Question: The picture describes a maze problem, where green is the starting position and red is the end point. Find the length of the shortest path.
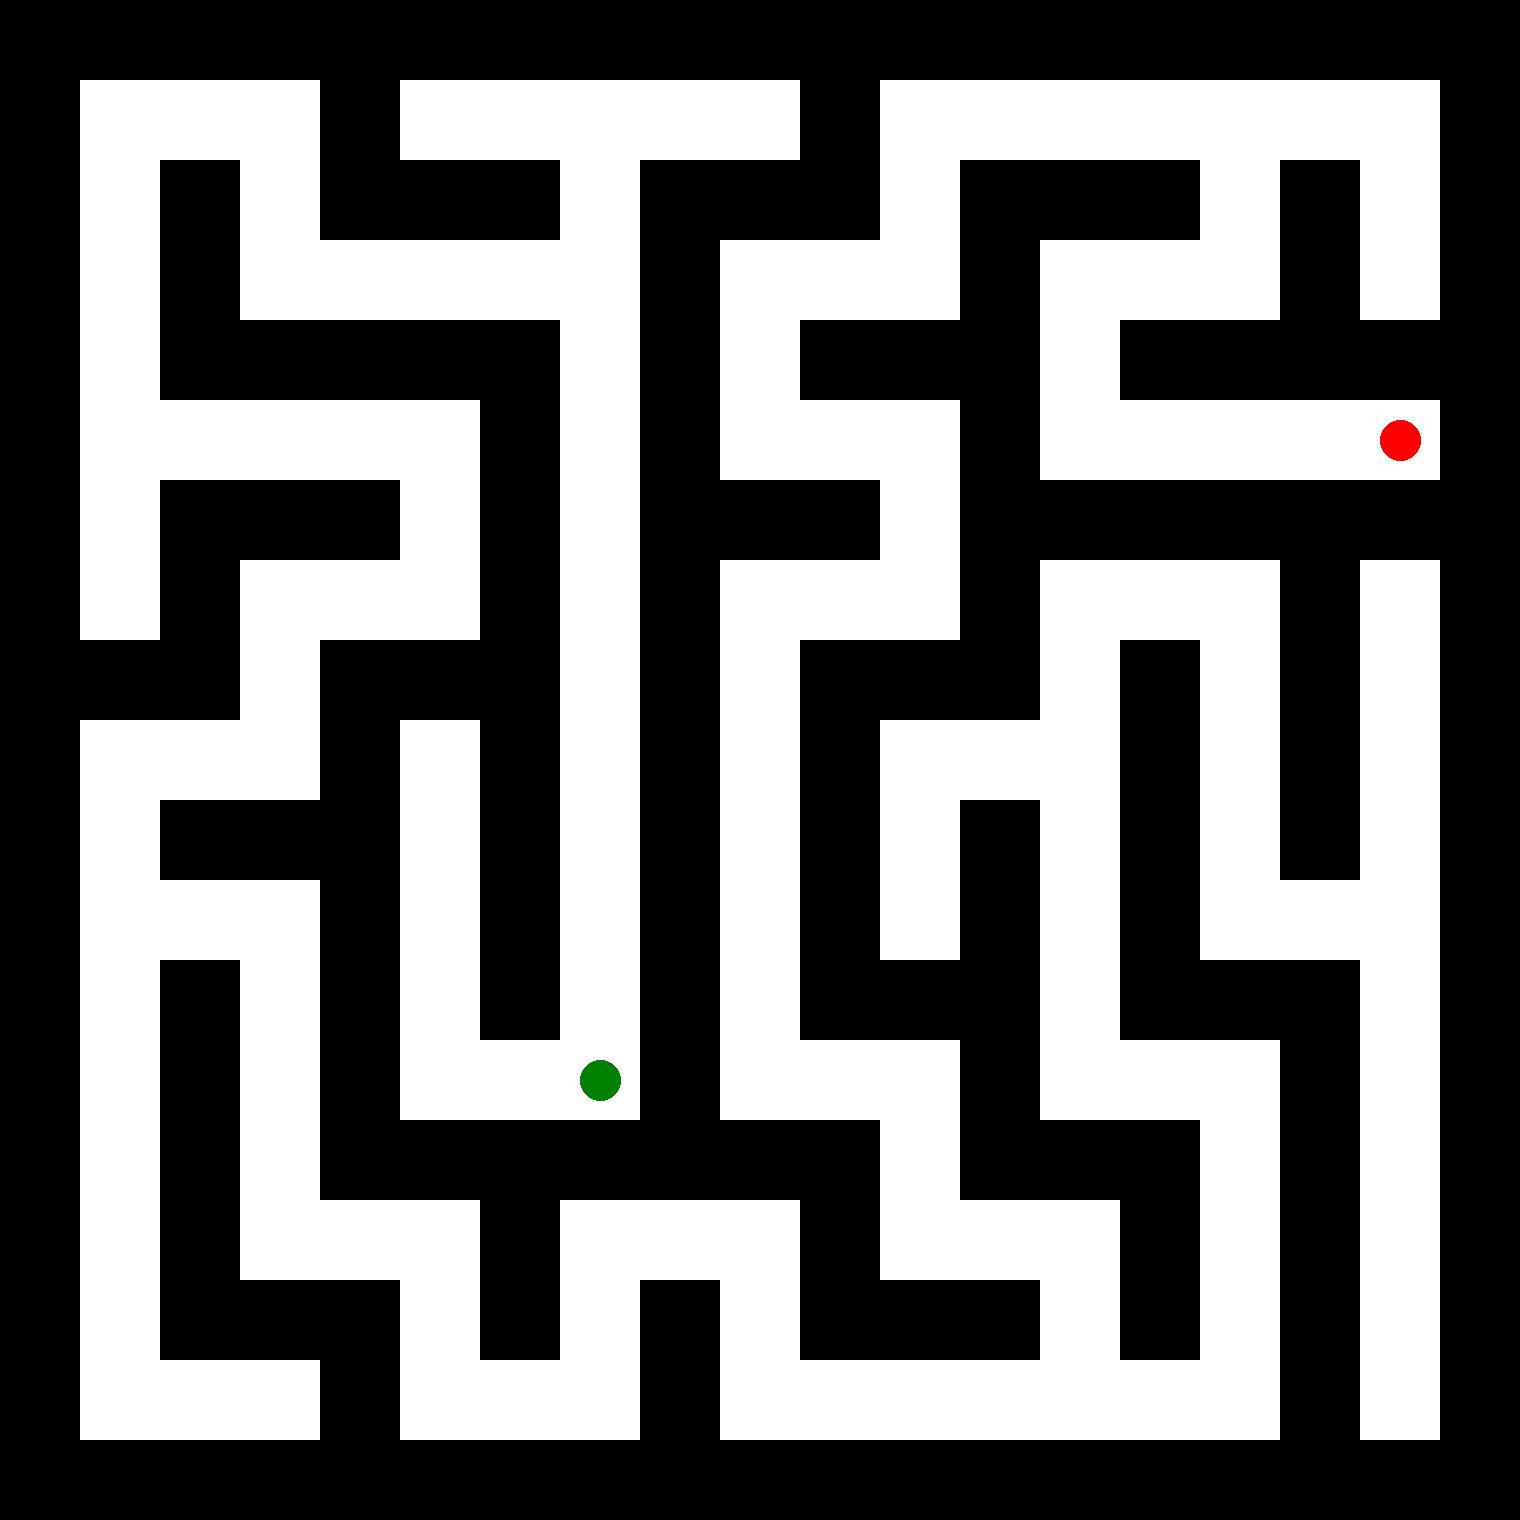
Answer: 98